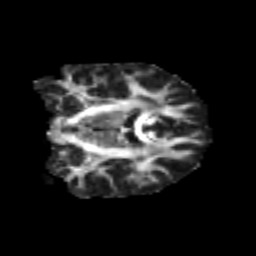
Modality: FA
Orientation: coronal
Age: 23
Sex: male
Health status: healthy